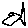
Label: fish